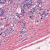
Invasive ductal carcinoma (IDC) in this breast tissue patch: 1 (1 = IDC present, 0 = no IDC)